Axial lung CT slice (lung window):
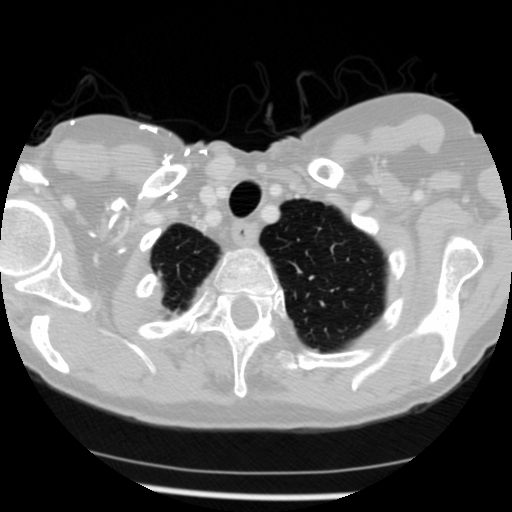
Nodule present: no